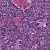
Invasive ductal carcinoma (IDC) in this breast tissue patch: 0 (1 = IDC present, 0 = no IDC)